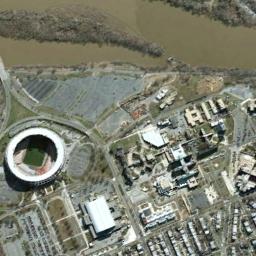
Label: stadium